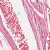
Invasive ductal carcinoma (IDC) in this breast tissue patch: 0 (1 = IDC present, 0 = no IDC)